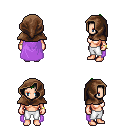
a pixel art fantasy rpg character, female body template, human, light skin, lavender cape, white pants, green short mohawk hairstyle, cloth hood, bracelets, four views (front, back, left, right), 2x2 character sprite sheet, small pixel art, hard edges, no anti-aliasing